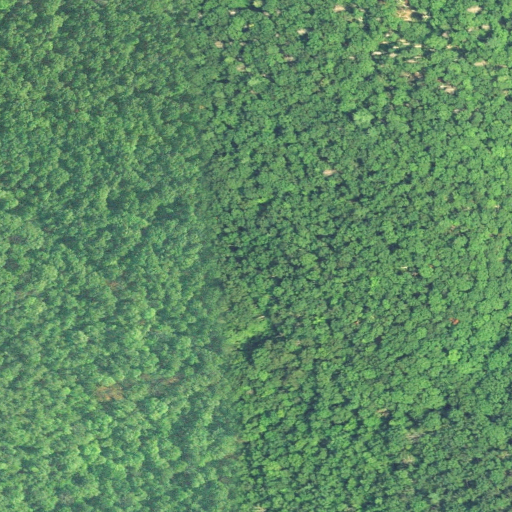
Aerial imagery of mountain in Connecticut named Kongscut Mountain containing only deciduous forest